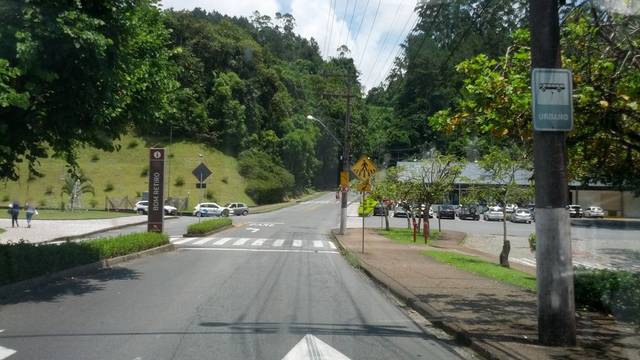
Region: Brazil
Coordinates: -26.925, -49.082